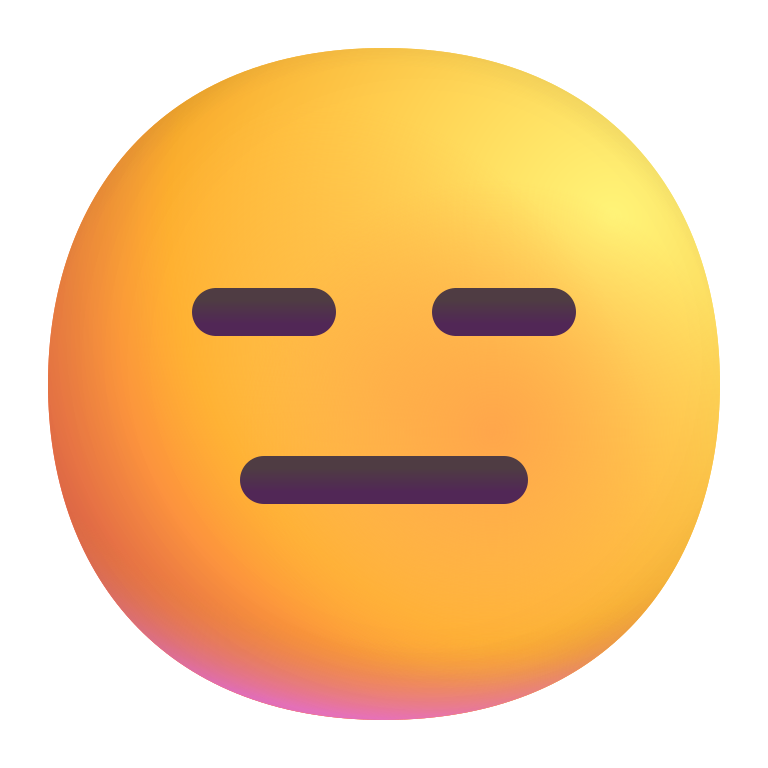
expressionless face color